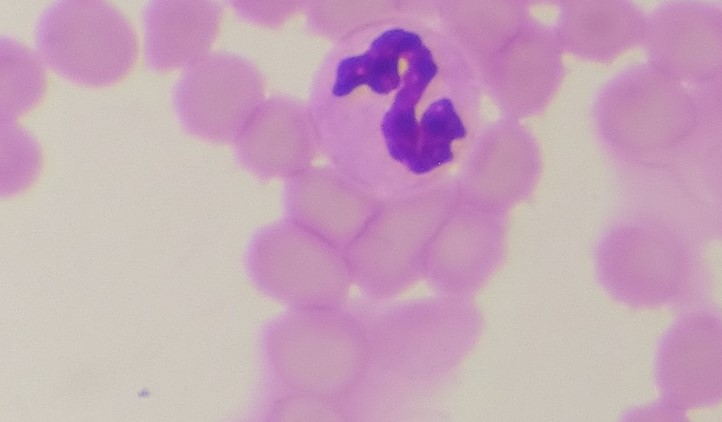
White blood cell type: Neutrophil